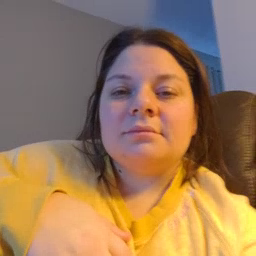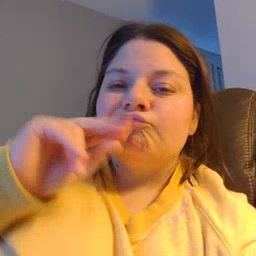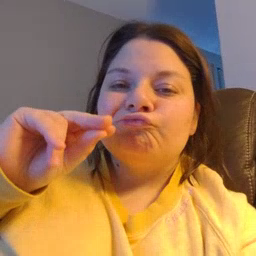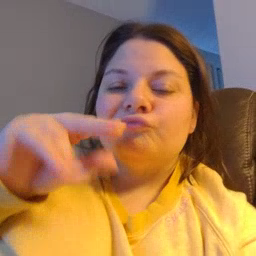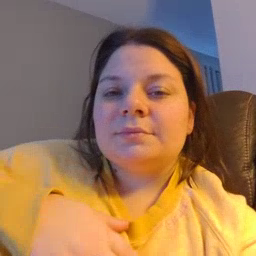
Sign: no